Как показано на рисунке (a), из тонкой собирающей линзы с фокусным расстоянием $f=20~\text{см}$ вырезают центральную часть шириной $a$, после чего соединяют две оставшиеся половинки в т.н. цементированную линзу, как показано на рисунке (b), где $D=2~\text{см}$. На центральной оси цементированной линзы на расстоянии $20~\text{см}$ от неё помещают точечный источник монохроматического света с длиной волны $\lambda=5000~\mathring{\text{A}}$, как показано на рисунке (c). На экране при этом появляются интерференционные полосы, расстояние между которыми равно $\Delta x=0.2~\text{мм}$.
Чему равна ширина вырезанной части $a$?
На каком расстоянии $d$ от линзы должен находиться экран, чтобы количество наблюдаемых интерференционных полос было максимально?
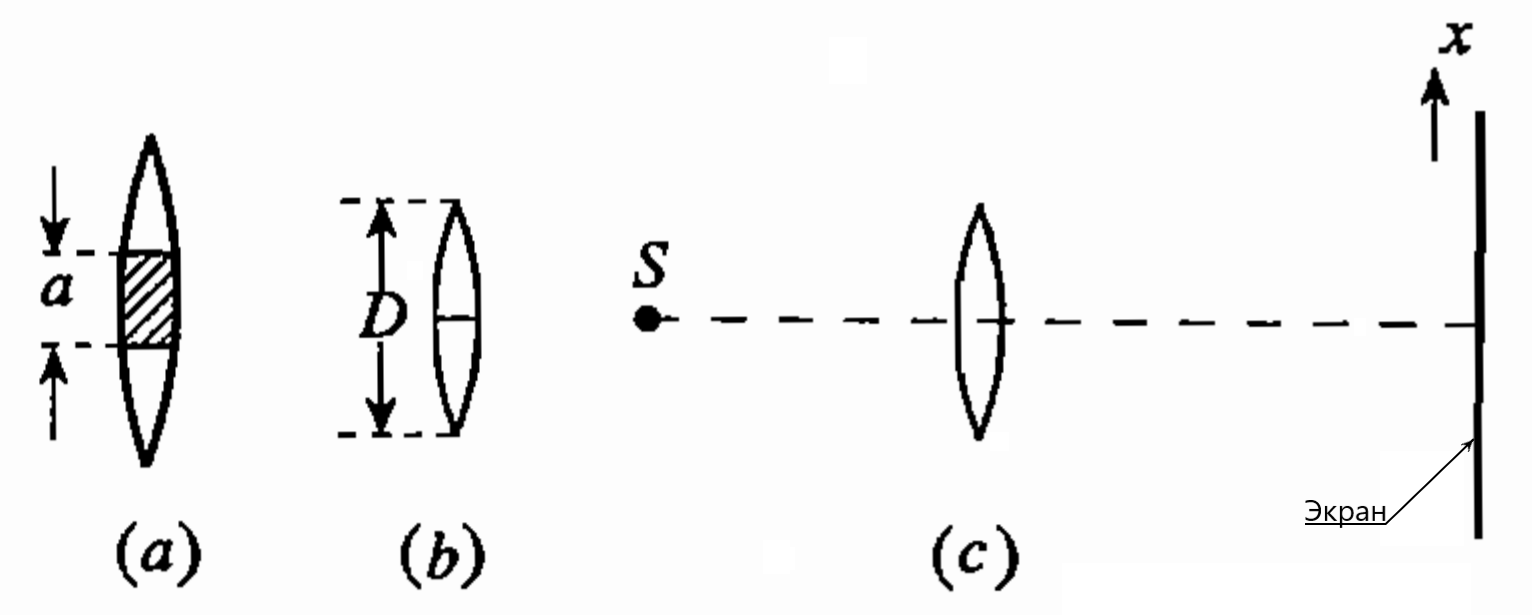
Чему равна ширина вырезанной части $a$?
Ответ: \[a=\frac{f\lambda}{\Delta x}=0.5~\text{мм}.\]

На каком расстоянии $d$ от линзы должен находиться экран, чтобы количество наблюдаемых интерференционных полос было максимально?
Ответ: \[d=\frac{D\Delta x}{2\lambda}=4~м.\]
Темы:
T, Оптика, Волновая оптика, Интерференция, Китайские